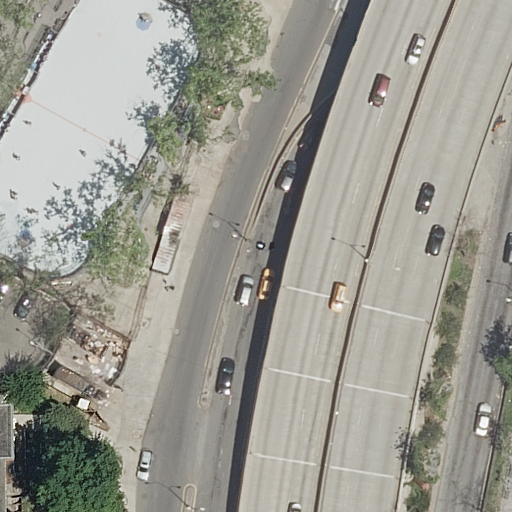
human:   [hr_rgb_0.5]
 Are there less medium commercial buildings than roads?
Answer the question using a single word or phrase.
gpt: yes

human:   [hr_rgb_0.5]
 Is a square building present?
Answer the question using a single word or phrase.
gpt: no

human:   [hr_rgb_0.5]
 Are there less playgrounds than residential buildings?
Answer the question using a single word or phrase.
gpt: no

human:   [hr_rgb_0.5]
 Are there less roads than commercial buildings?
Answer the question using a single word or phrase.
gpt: no

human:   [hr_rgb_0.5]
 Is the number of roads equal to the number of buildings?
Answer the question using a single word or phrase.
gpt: no

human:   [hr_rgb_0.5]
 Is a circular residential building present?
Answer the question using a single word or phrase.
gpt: no

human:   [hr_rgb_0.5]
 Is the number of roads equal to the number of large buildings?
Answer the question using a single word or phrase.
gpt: no

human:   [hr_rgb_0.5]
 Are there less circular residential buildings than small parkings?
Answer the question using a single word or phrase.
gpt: no

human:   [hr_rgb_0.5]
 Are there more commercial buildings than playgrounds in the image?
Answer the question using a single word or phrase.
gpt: no

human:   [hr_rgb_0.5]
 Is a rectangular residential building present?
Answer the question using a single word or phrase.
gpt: no

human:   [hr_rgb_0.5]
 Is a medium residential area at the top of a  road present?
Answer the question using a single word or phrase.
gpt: no

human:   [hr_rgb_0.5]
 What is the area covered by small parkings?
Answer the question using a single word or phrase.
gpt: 0m2

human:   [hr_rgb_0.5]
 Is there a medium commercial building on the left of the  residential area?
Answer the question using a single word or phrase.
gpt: no

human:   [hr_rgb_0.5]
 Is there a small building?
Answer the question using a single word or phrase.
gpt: no

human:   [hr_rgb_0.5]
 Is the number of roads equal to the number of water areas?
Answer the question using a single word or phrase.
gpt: no

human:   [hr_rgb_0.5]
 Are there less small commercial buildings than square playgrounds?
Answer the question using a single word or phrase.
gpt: no

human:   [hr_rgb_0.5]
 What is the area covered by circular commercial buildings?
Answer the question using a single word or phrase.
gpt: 0m2

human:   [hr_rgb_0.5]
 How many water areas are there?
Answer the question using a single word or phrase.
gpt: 0

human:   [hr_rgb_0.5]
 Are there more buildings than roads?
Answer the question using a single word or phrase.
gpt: no

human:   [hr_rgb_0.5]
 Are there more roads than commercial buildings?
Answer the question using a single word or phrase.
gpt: yes

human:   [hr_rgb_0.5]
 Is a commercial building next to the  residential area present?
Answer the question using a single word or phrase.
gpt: no

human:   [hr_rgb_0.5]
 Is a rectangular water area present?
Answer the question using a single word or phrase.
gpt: no

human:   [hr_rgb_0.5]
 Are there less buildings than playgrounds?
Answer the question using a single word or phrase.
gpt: no

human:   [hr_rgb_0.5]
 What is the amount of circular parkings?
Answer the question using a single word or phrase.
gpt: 0

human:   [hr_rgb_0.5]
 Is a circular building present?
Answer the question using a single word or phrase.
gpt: no

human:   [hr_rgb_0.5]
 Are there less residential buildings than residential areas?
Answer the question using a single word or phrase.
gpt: no

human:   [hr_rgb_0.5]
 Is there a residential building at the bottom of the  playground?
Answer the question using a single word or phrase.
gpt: yes

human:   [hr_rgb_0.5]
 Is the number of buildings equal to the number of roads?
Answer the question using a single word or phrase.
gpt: no

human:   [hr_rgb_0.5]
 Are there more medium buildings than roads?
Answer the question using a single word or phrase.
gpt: no

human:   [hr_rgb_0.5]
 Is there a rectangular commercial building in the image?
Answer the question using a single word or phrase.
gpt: no

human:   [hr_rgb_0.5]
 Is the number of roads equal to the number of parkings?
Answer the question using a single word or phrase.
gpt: no

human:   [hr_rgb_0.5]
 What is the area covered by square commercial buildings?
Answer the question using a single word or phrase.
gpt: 0m2

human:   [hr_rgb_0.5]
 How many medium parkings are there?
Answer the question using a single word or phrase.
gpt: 0

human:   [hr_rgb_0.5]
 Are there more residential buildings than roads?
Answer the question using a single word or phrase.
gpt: no

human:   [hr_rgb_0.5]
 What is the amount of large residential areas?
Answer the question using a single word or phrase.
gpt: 1

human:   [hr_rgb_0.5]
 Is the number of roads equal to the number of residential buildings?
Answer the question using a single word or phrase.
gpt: no